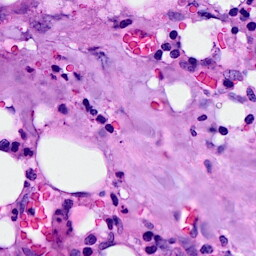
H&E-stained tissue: Breast